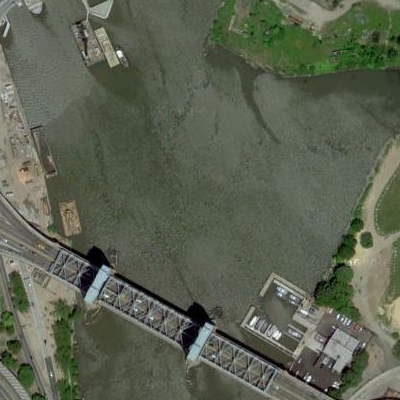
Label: dRiverLake